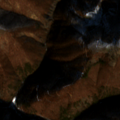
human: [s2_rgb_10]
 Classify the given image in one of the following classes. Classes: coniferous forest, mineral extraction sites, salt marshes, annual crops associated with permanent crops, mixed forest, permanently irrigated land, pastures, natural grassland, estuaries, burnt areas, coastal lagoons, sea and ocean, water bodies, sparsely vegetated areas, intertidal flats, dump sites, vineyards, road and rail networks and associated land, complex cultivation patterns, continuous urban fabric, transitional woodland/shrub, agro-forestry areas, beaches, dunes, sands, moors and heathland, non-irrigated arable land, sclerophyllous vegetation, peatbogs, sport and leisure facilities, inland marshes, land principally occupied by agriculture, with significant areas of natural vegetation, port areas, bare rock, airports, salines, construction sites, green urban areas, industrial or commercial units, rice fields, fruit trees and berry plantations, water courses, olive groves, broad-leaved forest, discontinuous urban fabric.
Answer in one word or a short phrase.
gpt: broad-leaved forest, transitional woodland/shrub